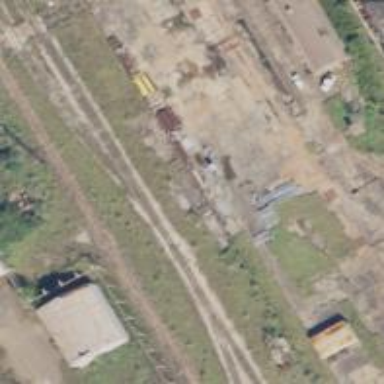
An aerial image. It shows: Disused railway spur line.